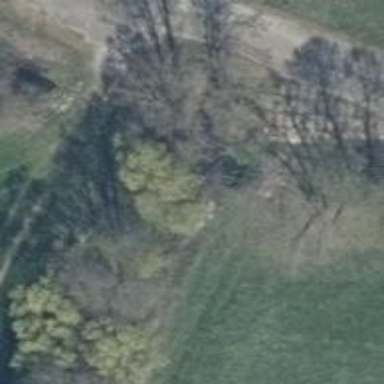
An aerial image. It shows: Row of trees in natural setting.